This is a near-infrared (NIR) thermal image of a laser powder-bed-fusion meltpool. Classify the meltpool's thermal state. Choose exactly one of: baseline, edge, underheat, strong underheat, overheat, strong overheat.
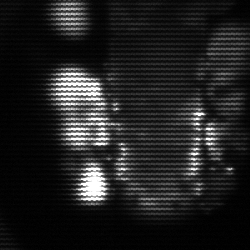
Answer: strong underheat